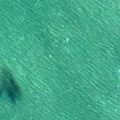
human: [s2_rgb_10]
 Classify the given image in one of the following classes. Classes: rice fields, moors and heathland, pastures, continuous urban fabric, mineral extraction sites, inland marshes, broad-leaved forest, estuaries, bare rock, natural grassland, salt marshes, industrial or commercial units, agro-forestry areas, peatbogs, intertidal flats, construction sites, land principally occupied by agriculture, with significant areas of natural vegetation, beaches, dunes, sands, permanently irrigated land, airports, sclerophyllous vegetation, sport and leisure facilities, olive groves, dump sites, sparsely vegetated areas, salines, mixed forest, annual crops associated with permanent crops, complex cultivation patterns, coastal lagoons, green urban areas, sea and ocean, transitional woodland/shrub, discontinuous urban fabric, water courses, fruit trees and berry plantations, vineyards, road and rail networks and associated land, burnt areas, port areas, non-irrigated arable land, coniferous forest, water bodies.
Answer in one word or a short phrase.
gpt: sea and ocean